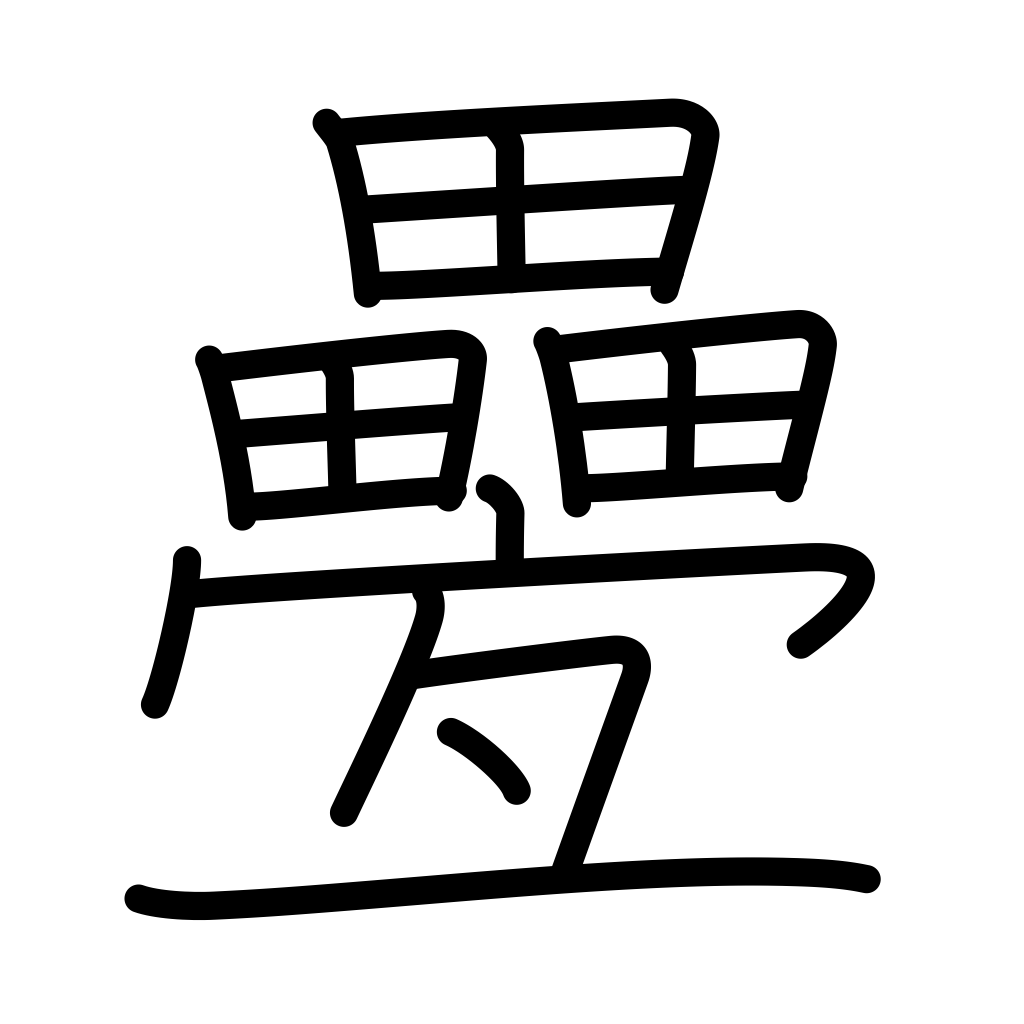
Meaning: repeat, duplicate, repetitious